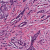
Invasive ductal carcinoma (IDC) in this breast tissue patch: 0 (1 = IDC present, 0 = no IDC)